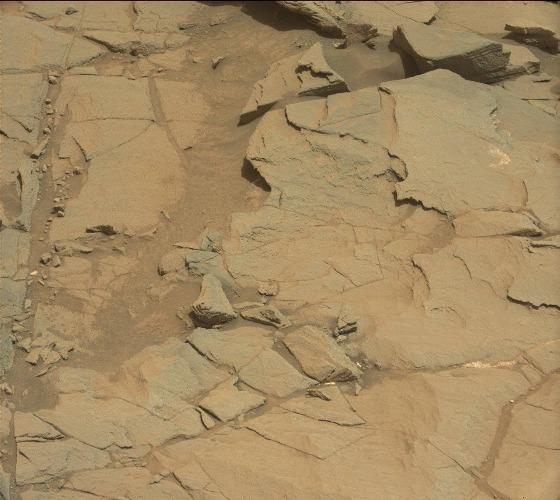
Terrain classes present: Bedrock, Gravel / Sand / Soil, Rock, Shadow